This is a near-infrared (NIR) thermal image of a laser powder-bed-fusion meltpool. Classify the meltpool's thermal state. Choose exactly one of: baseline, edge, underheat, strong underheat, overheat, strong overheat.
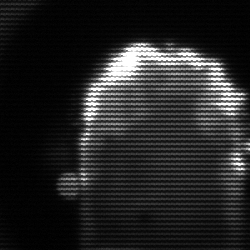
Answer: baseline